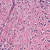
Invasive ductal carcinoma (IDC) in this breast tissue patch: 1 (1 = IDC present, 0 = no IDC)